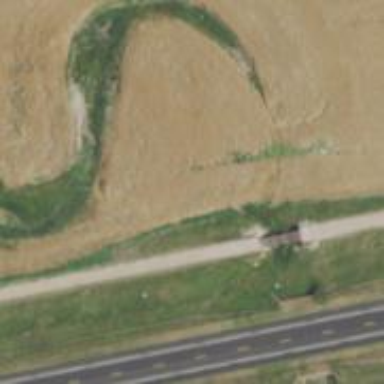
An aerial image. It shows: Abandoned railway crossing over cycleway bridge.